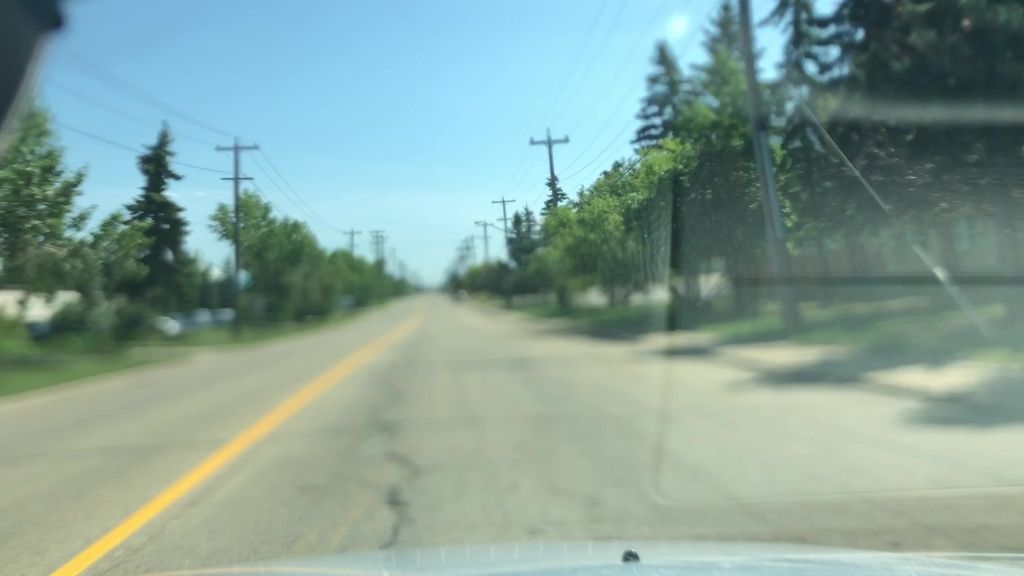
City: edmonton